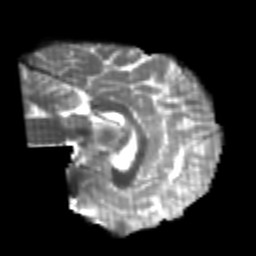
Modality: T2w
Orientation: sagittal
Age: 25
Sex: male
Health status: healthy
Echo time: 0.074 s